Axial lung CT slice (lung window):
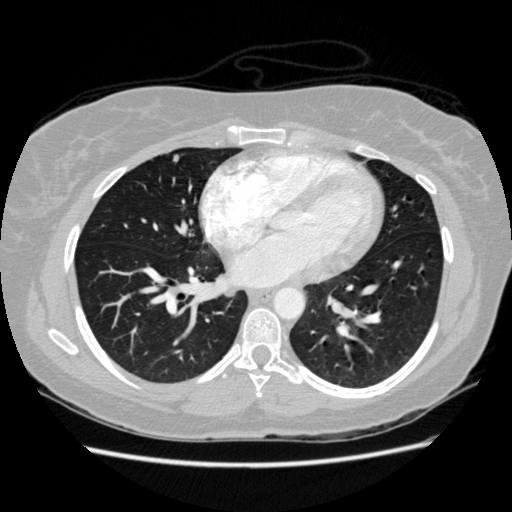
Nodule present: yes
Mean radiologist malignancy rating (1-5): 2